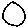
Label: circle